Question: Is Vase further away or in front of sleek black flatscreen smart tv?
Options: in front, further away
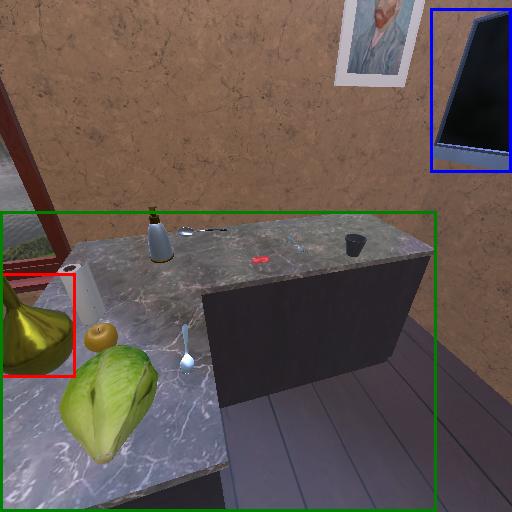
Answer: in front